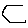
Label: hexagon